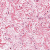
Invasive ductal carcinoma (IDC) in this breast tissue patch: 0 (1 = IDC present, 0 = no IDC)